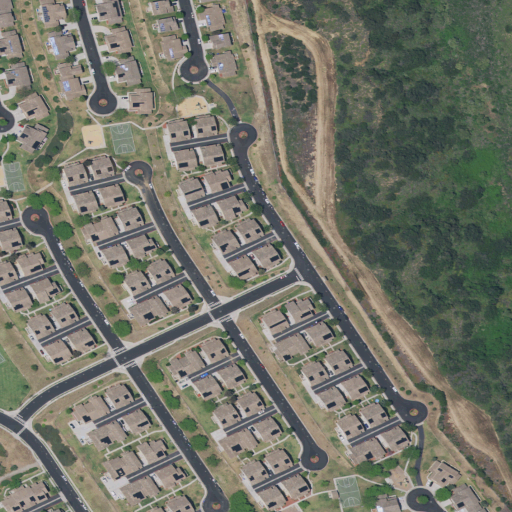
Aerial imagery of mountain in California named Wire Mountain containing medium intensity development, shrub, low intensity development, open development, mixed forest, and grassland